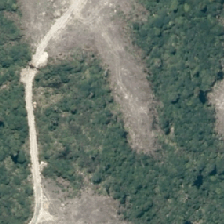
Land cover: harvested_forest